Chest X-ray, PA view. Patient: 58 years old, sex M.
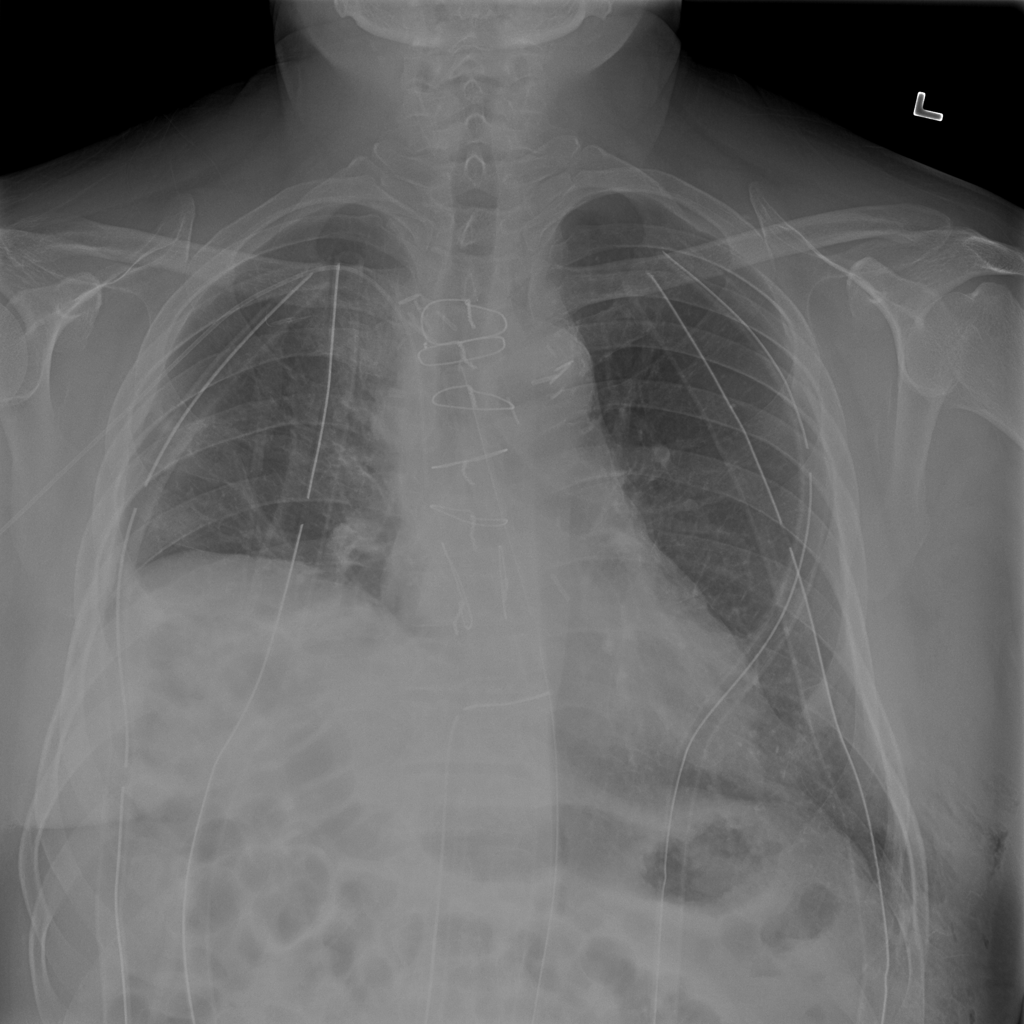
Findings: No Finding